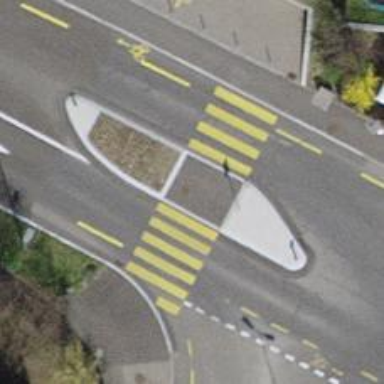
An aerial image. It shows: Marked footway crossing with traffic-calming table.